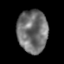
Tissue: lung
Cell type: Endothelial cells
Senescence score: 0.1475
Nuclear area (px): 1274
Mean DAPI intensity: 112.458